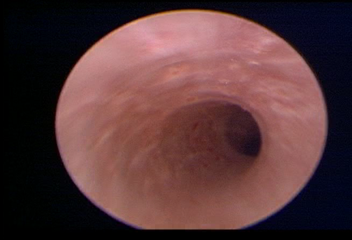
Modality: WLC
Class: Normal mucosa
Bladder cancer association: No